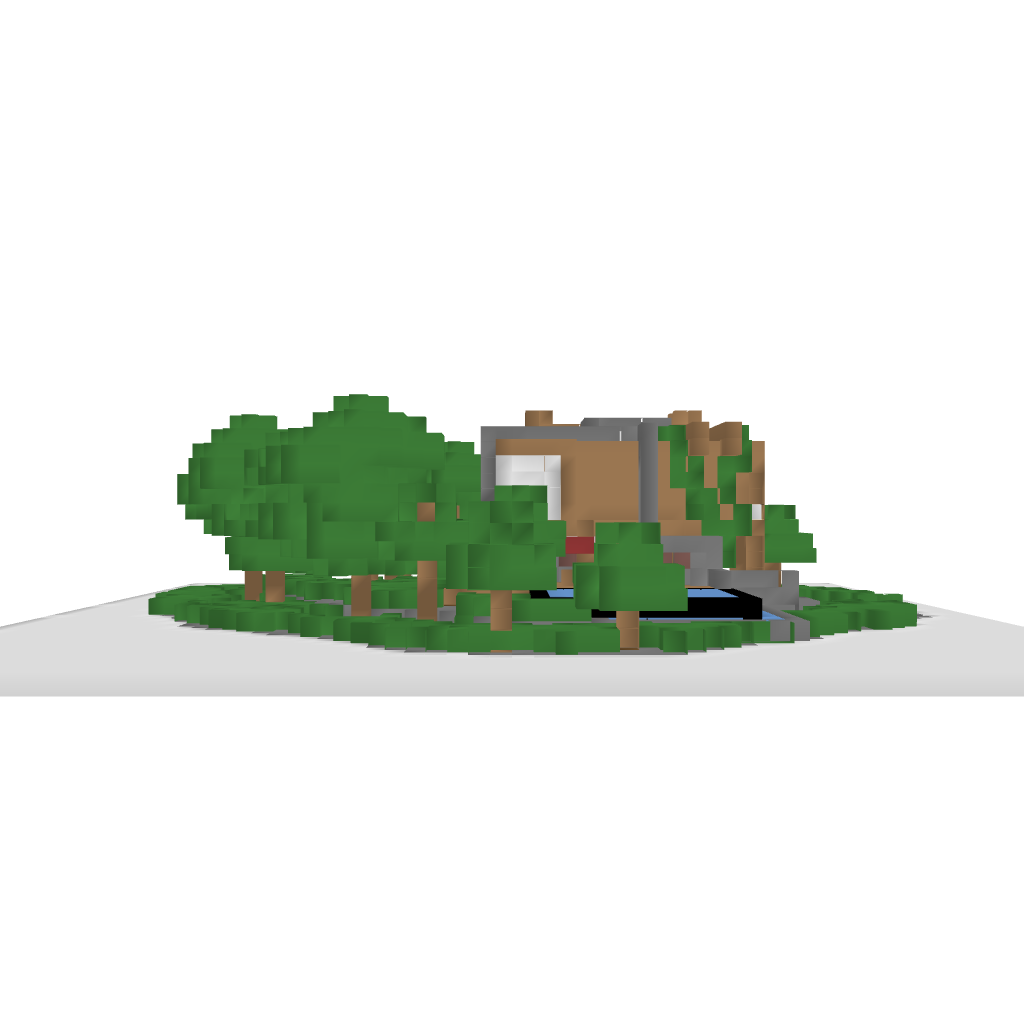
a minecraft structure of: Luxury House #3 good quality